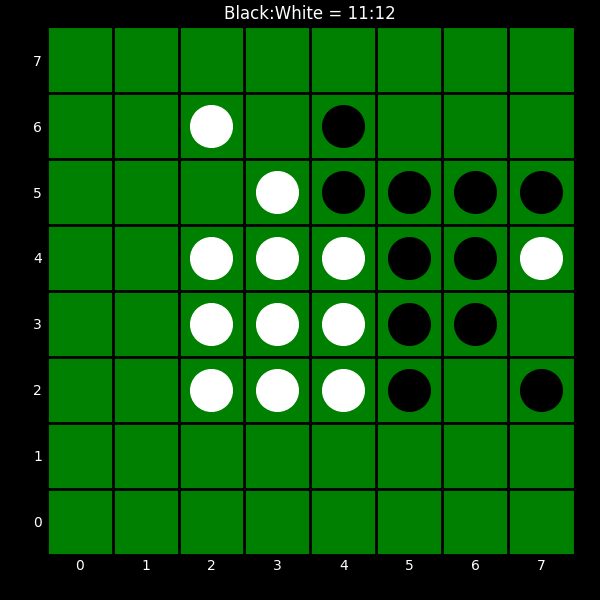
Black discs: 11
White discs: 12